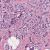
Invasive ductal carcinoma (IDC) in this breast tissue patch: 1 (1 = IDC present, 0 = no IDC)